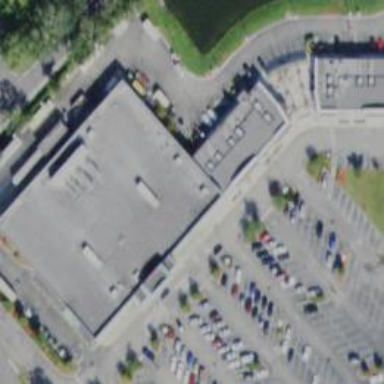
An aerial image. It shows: Supermarket.